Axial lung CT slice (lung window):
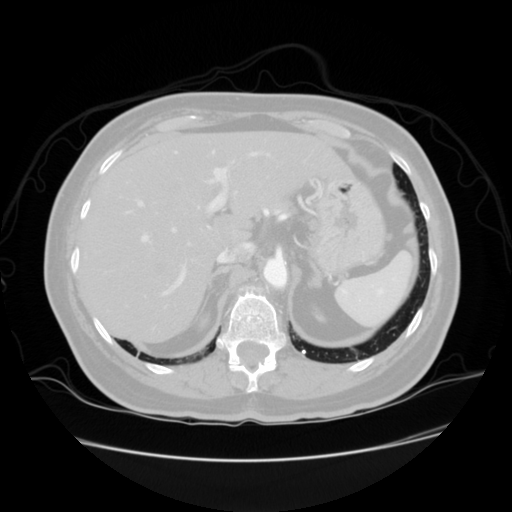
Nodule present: no